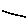
Label: line